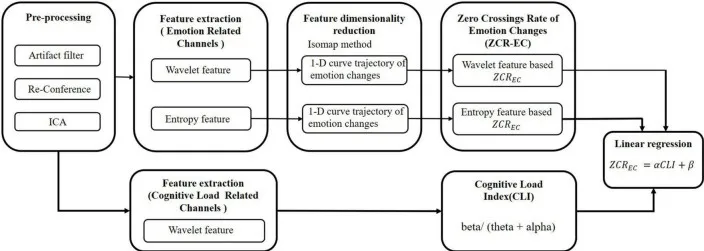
Flowchart of the proposed method.
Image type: chart (chart)